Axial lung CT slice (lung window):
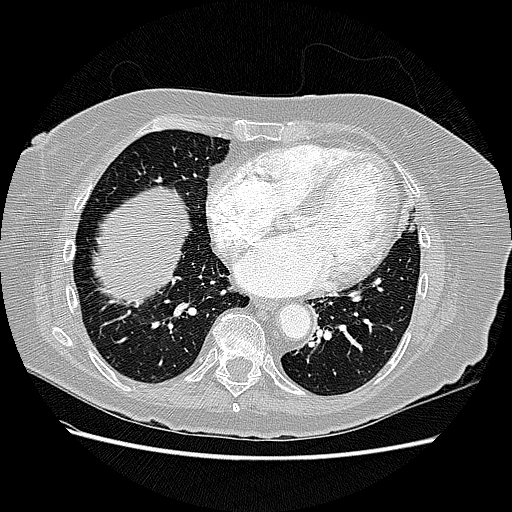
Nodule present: no